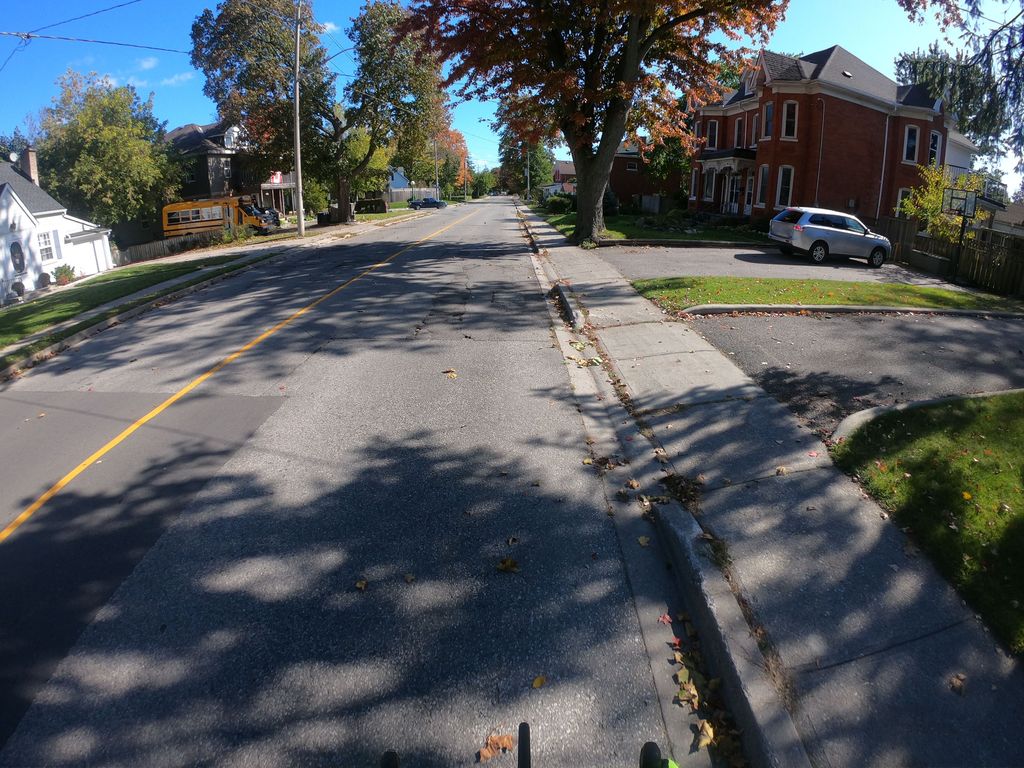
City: kitchener-waterloo